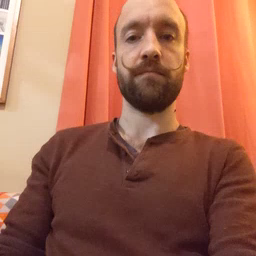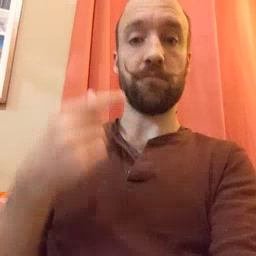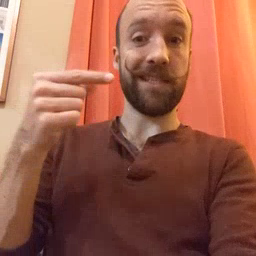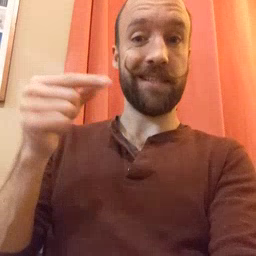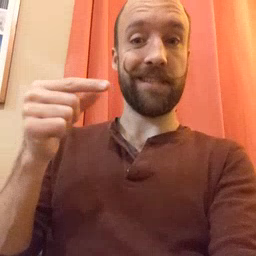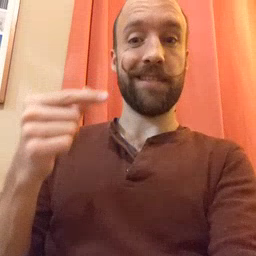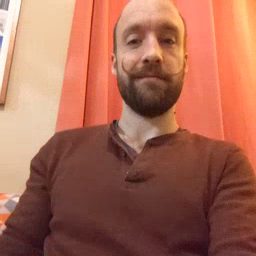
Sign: green